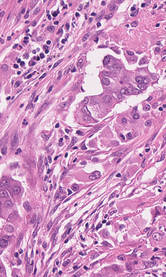
Tumor epithelial tissue: yes
Tumor-associated stroma tissue: yes
Normal tissue: no